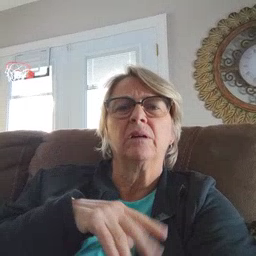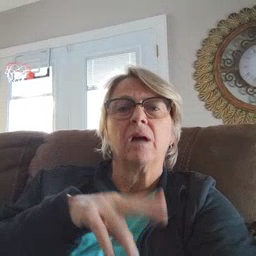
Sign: why